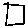
Label: square